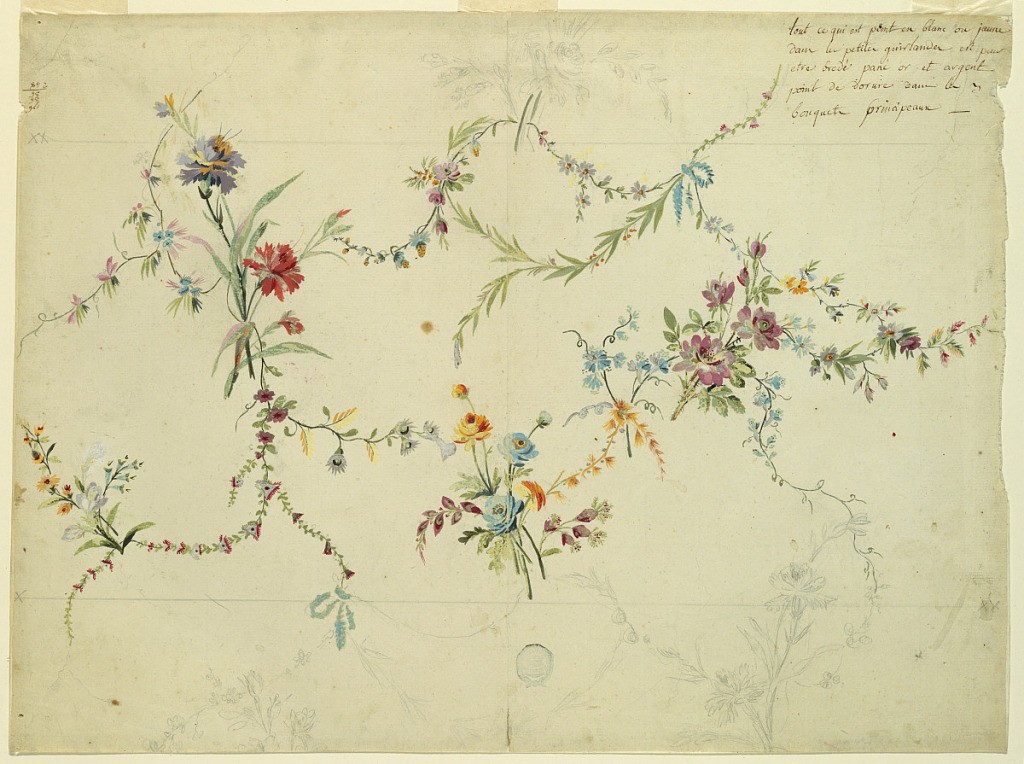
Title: Design for the Embroidery of a Lady's Dress of the "Fabrique de St. Ruf"
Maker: Fabrique de Saint Ruf, Lyon, France
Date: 1780–1790
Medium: Graphite, brush and gouache on paper
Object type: Drawing
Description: Three bunches of flowers and a rose bough are connected by garlands. Ther vertically alternating repeats are in opposite directions. Written in ink: "tou ce qui est peint en blanc ou jaune / dans les petites guirlandes est pour / etre brodé pané or et argent / point de dorure dans les 3 / bouquets principeaux", top right. An account "248" top left, in opposite direction. Marked with two pencil crosses, bottom right.